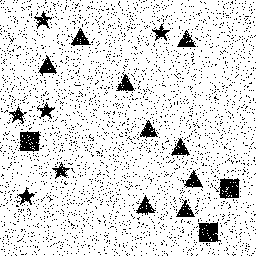
Squares: 3
Triangles: 9
Stars: 6
Total shapes: 18